八年级 · 度量几何学
如图, 在 $\triangle A B C$ 中, $A B$ 的垂直平分线分别交 $A B 、 B C$ 于点 $D 、 E$,

$A C$ 的垂直平分线分别交 $A C 、 B C$ 于点 $F 、 G$, 若 $\angle B=52^{\circ}, \angle C=30^{\circ}$, 则 $\angle E A G$ 的度数为 ( )

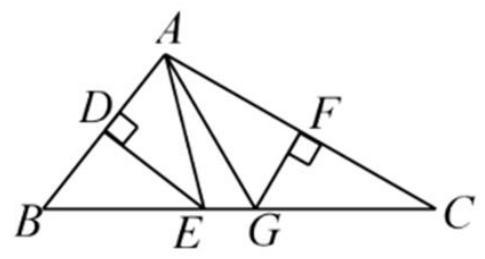
$12^{\circ}$
B. $14^{\circ}$
C. $16^{\circ}$
D. $18^{\circ}$
答案: C